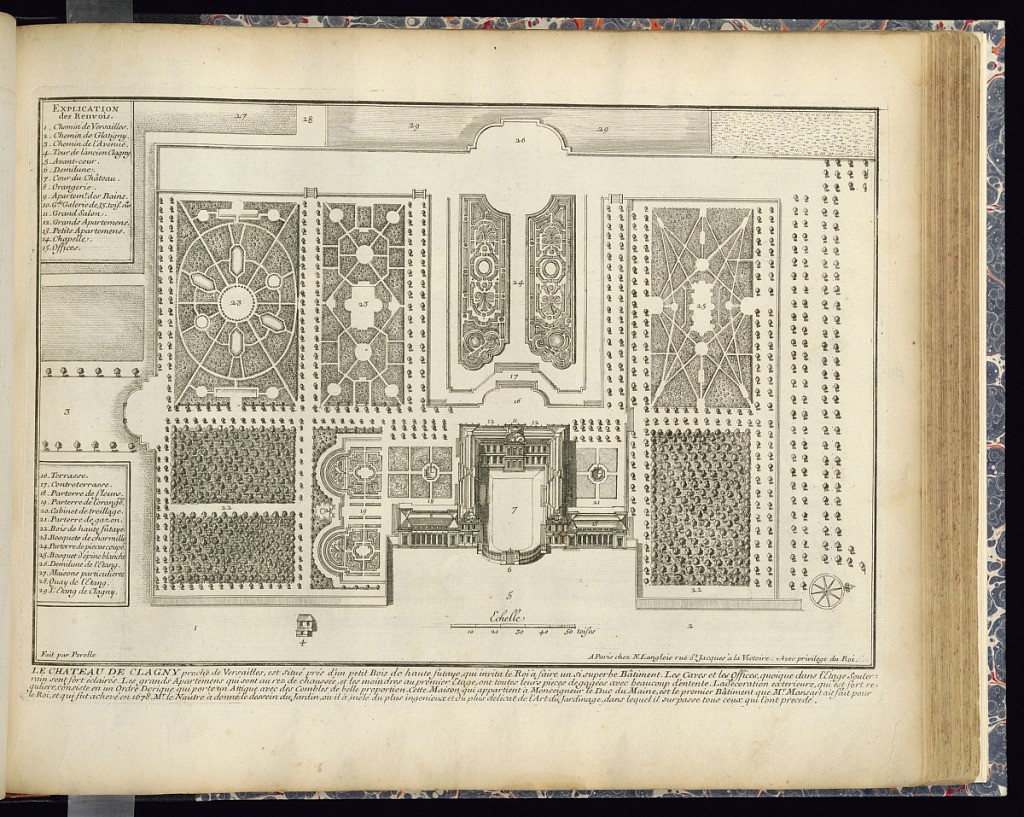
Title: LE CHATEAU DE CLAGNY proche de Versailles
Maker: Adam Perelle, French, 1638 – 1695
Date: late 17th century
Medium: Etching on laid paper
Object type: Print
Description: Plan view of the chateau of Clagny with its surrounding formal gardens, parterre planting, fountains and trees. The details are numbered with a description to the left. The plate is signed, titled, and described below, along with a scale.